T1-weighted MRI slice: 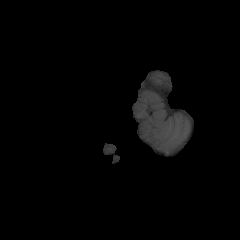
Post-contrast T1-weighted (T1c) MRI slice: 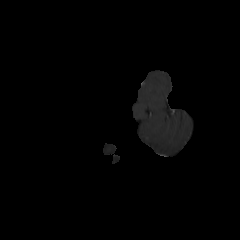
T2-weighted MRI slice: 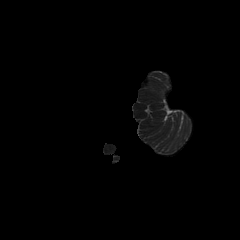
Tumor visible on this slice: no